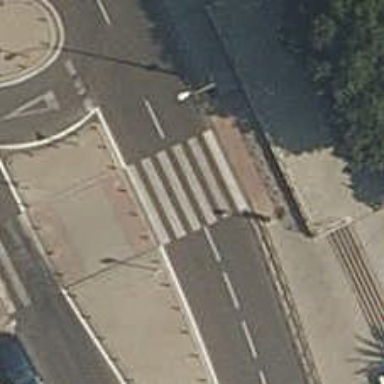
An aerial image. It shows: Uncontrolled road crossing.